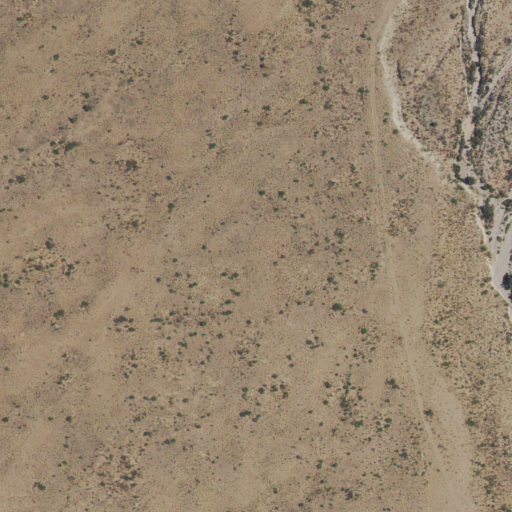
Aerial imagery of valley in New Mexico named Chatfield Canyon containing grassland and shrub